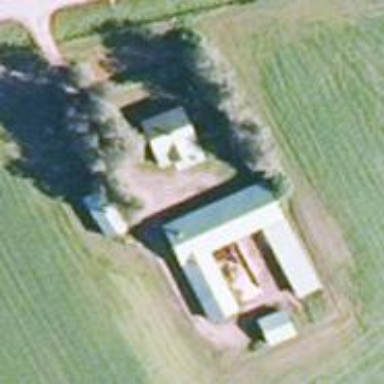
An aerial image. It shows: Farmyard area.